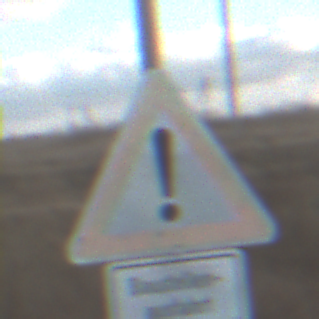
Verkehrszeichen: Gefahrenstelle
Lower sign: HinweiseAufGefahrenDurchVerbaleAngabe2
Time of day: SunriseSunset
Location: Outdoor (RoadRail)
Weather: PartlyCloudy
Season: NotSpecified
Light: Natural